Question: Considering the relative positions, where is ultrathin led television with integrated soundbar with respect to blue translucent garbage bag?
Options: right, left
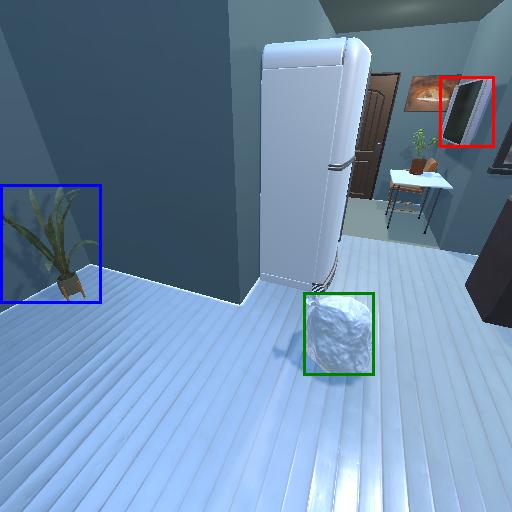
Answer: right